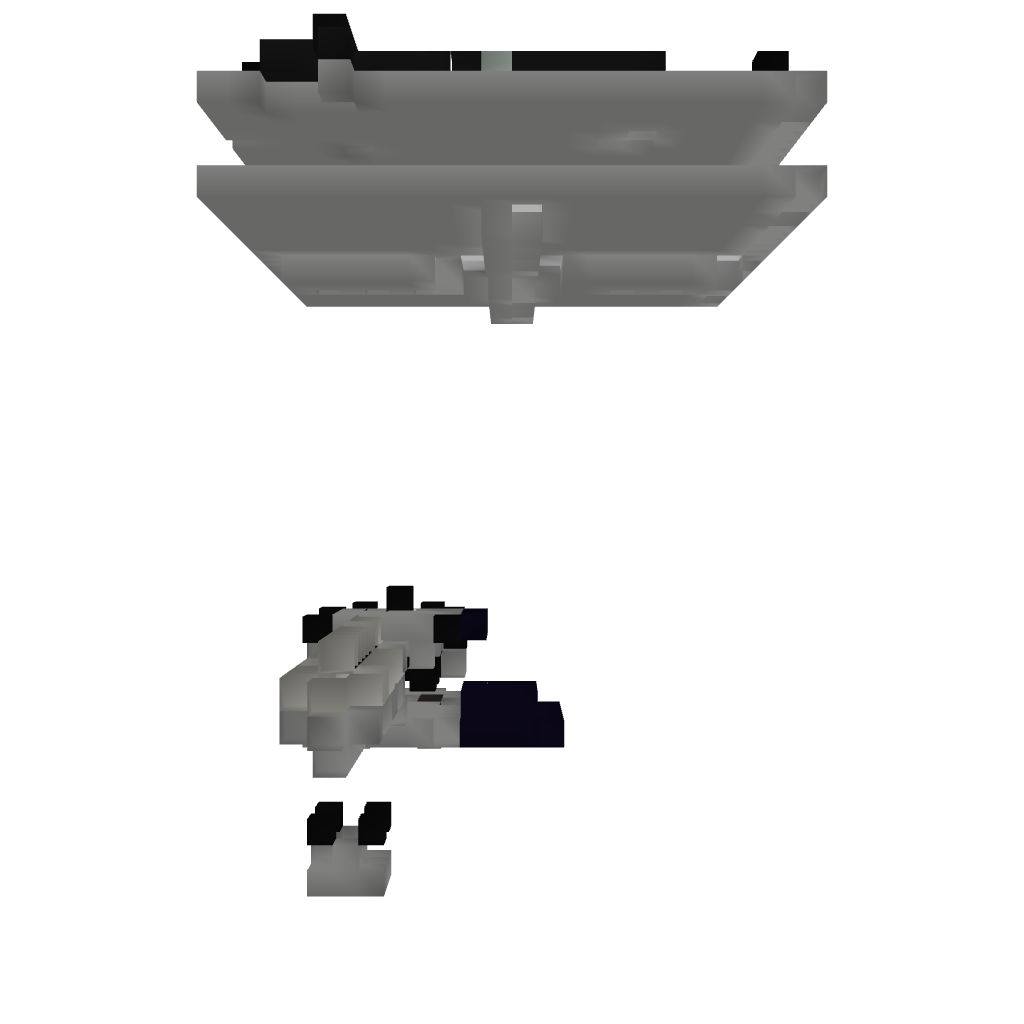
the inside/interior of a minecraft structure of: Mob XP Farm